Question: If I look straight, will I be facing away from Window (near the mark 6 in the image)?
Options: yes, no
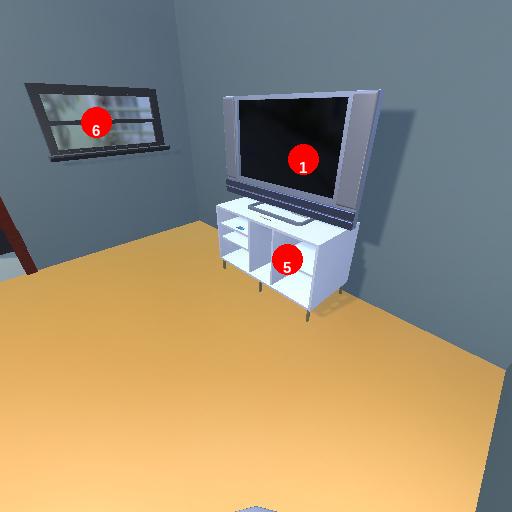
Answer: yes